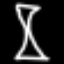
Label: hourglass